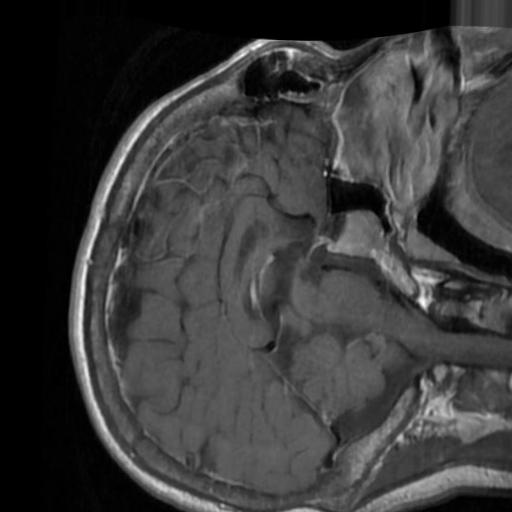
Label: brain_tumor